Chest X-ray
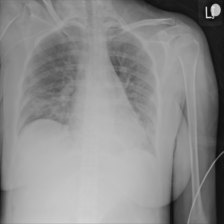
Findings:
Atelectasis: negative
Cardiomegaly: negative
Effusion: negative
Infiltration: positive
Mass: negative
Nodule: negative
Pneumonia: negative
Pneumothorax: negative
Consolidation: negative
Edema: negative
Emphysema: negative
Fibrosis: negative
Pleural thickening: negative
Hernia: negative